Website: macys
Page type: billing-address
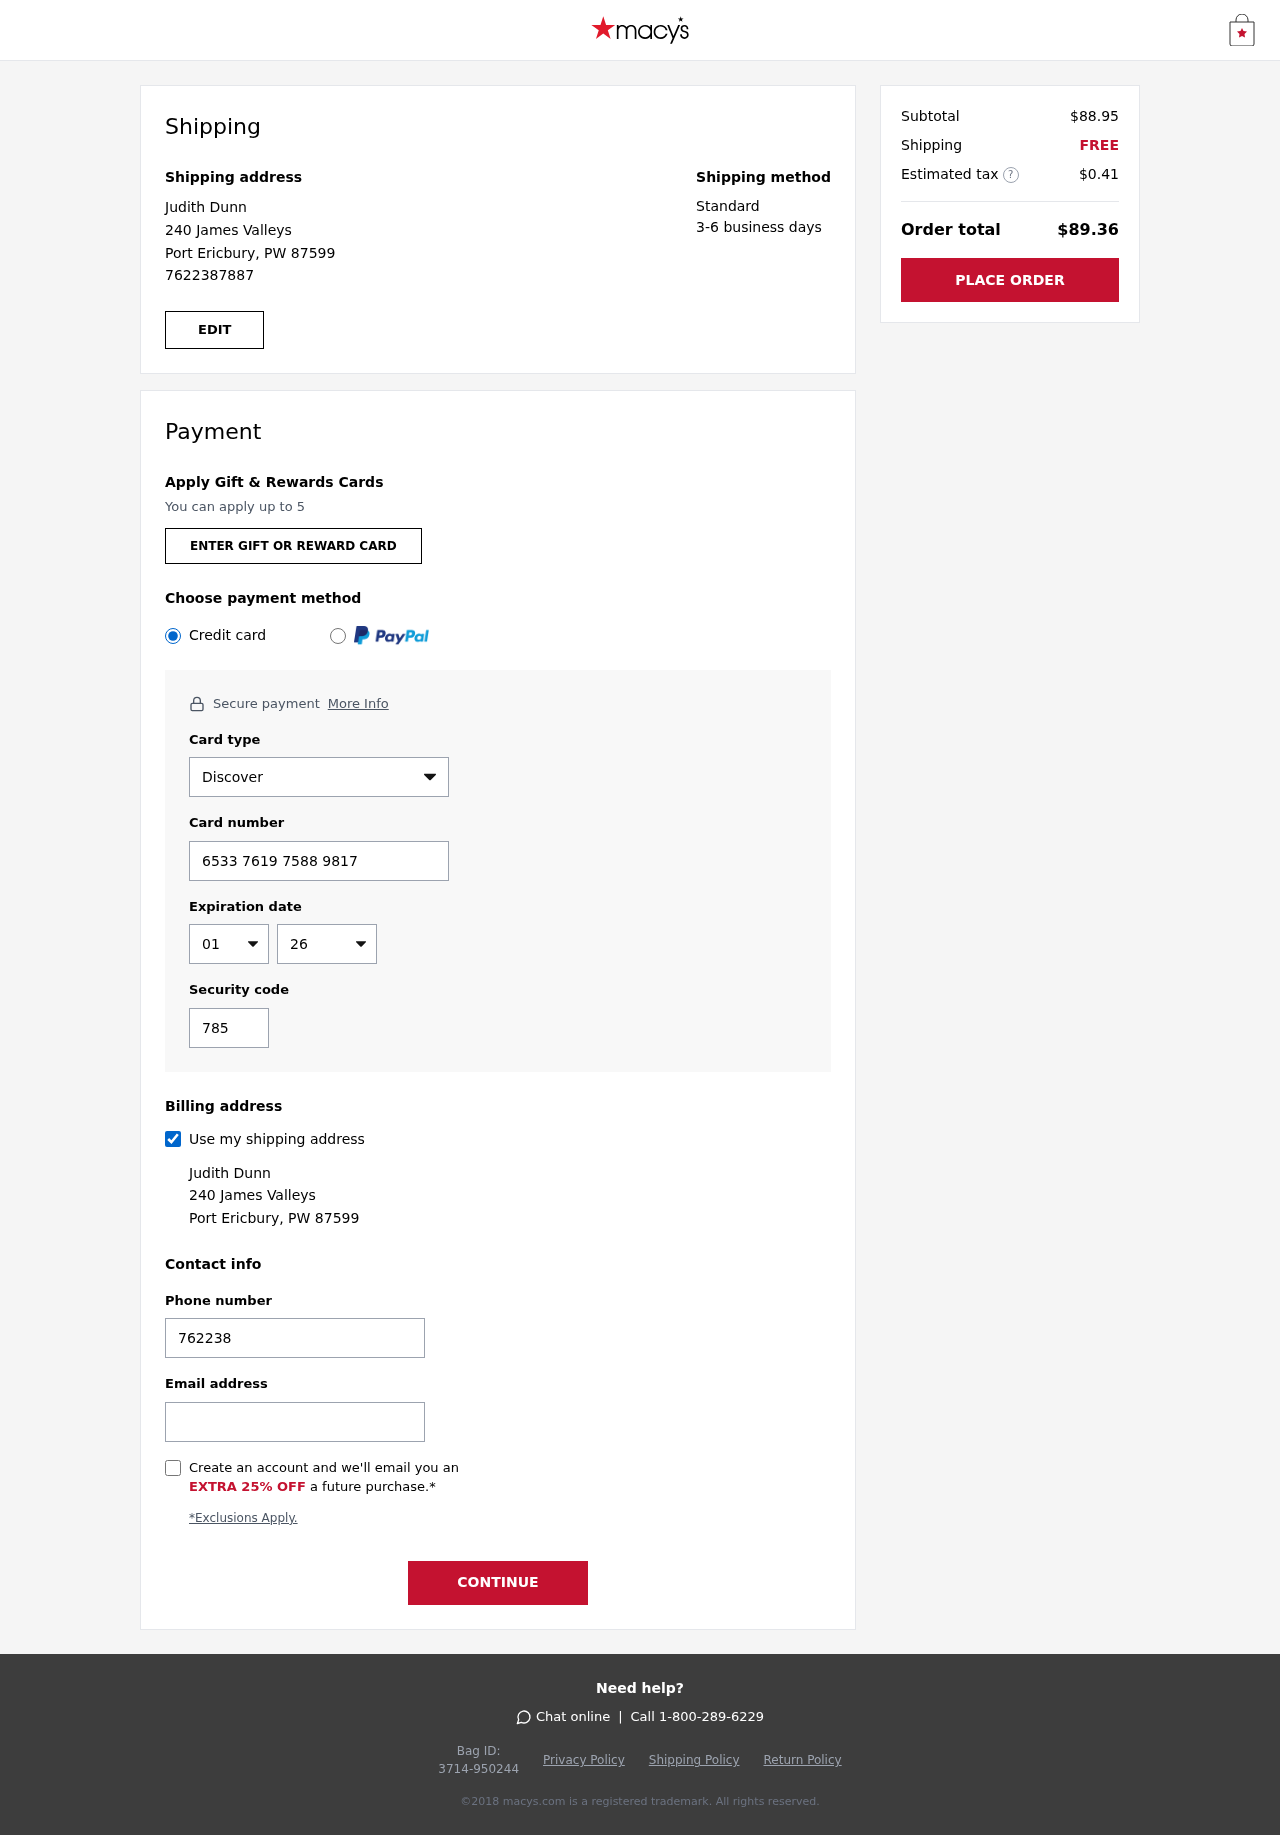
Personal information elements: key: PII_CARD_CVV
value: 785
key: PII_CARD_EXPIRY_MONTH
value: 01
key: PII_CARD_EXPIRY_YEAR
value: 26
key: PII_CARD_NUMBER
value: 6533 7619 7588 9817
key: PII_CARD_TYPE
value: Discover
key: PII_EMAIL
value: judith.dunn@yahoo.com
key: PII_FULLNAME
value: Judith Dunn
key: PII_PHONE
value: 7622387887
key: PII_STREET
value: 240 James Valleys
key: PII_CITY_STATE_ZIP
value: Port Ericbury, PW 87599
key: PII_FIRSTNAME
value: Judith
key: PII_LASTNAME
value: Dunn
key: PII_FULLNAME2
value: Judith Dunn
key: PII_FULLNAME3
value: Judith Dunn
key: PII_FIRSTNAME2
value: Judith
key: PII_FIRSTNAME3
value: Judith
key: PII_LASTNAME2
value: Dunn
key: PII_LASTNAME3
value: Dunn
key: PII_FIRSTNAME_DERIVED
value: Judith
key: PII_LASTNAME_DERIVED
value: Dunn
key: PII_FULLNAME_DERIVED
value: Judith Dunn
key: PII_NAME_FULL_DERIVED
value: Judith Dunn
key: PII_STREET2
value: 240 James Valleys
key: PII_PHONE2
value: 7622387887
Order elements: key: ORDER_SUBTOTAL
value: $88.95
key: ORDER_SHIPPING_COST
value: FREE
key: ORDER_TAX
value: $0.41
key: ORDER_TOTAL
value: $89.36